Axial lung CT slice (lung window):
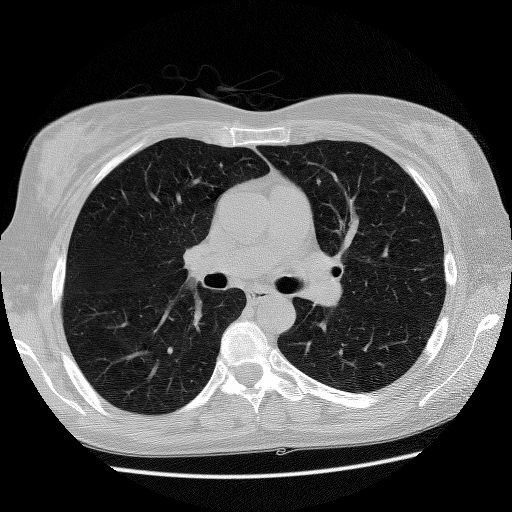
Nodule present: no